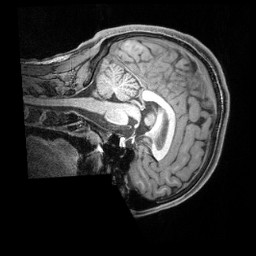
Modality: T1w
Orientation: sagittal
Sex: male
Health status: ill
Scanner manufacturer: siemens
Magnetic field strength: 3 T
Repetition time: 2.4 s
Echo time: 0.00201 s